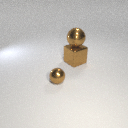
large brown metal cube behind small brown metal sphere